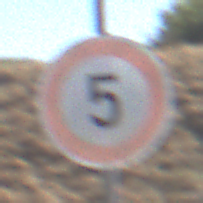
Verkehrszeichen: Geschwindigkeit5
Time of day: Midday
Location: Outdoor (RoadRail)
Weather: Clear
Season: Summer
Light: Natural